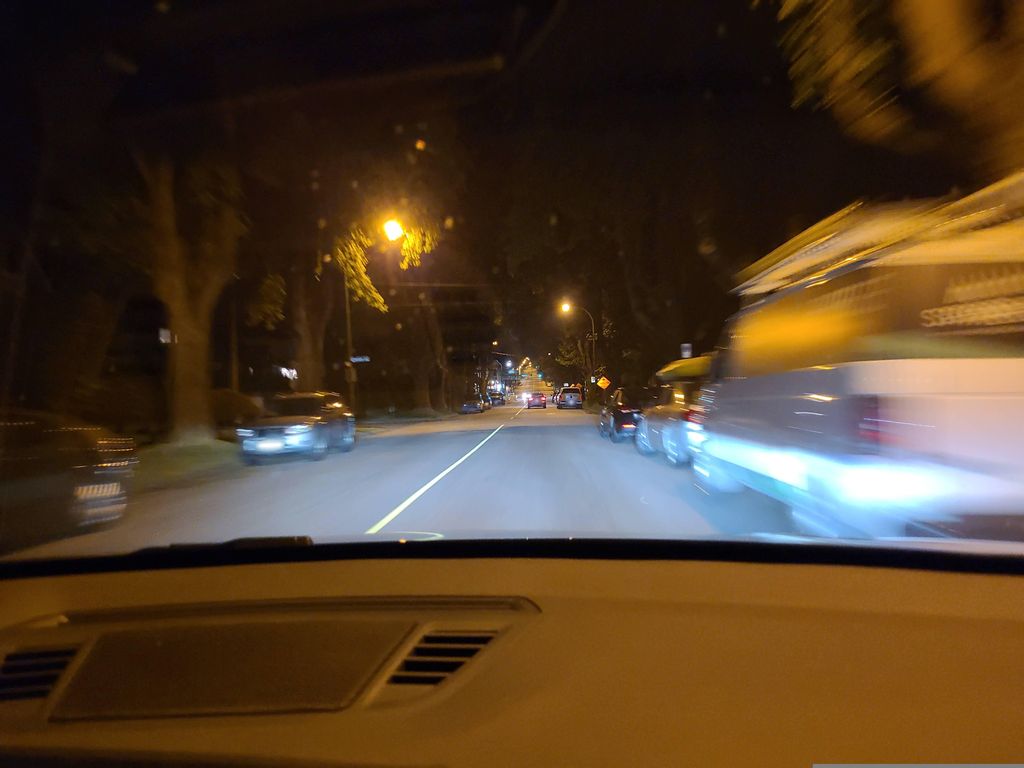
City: vancouver